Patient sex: F
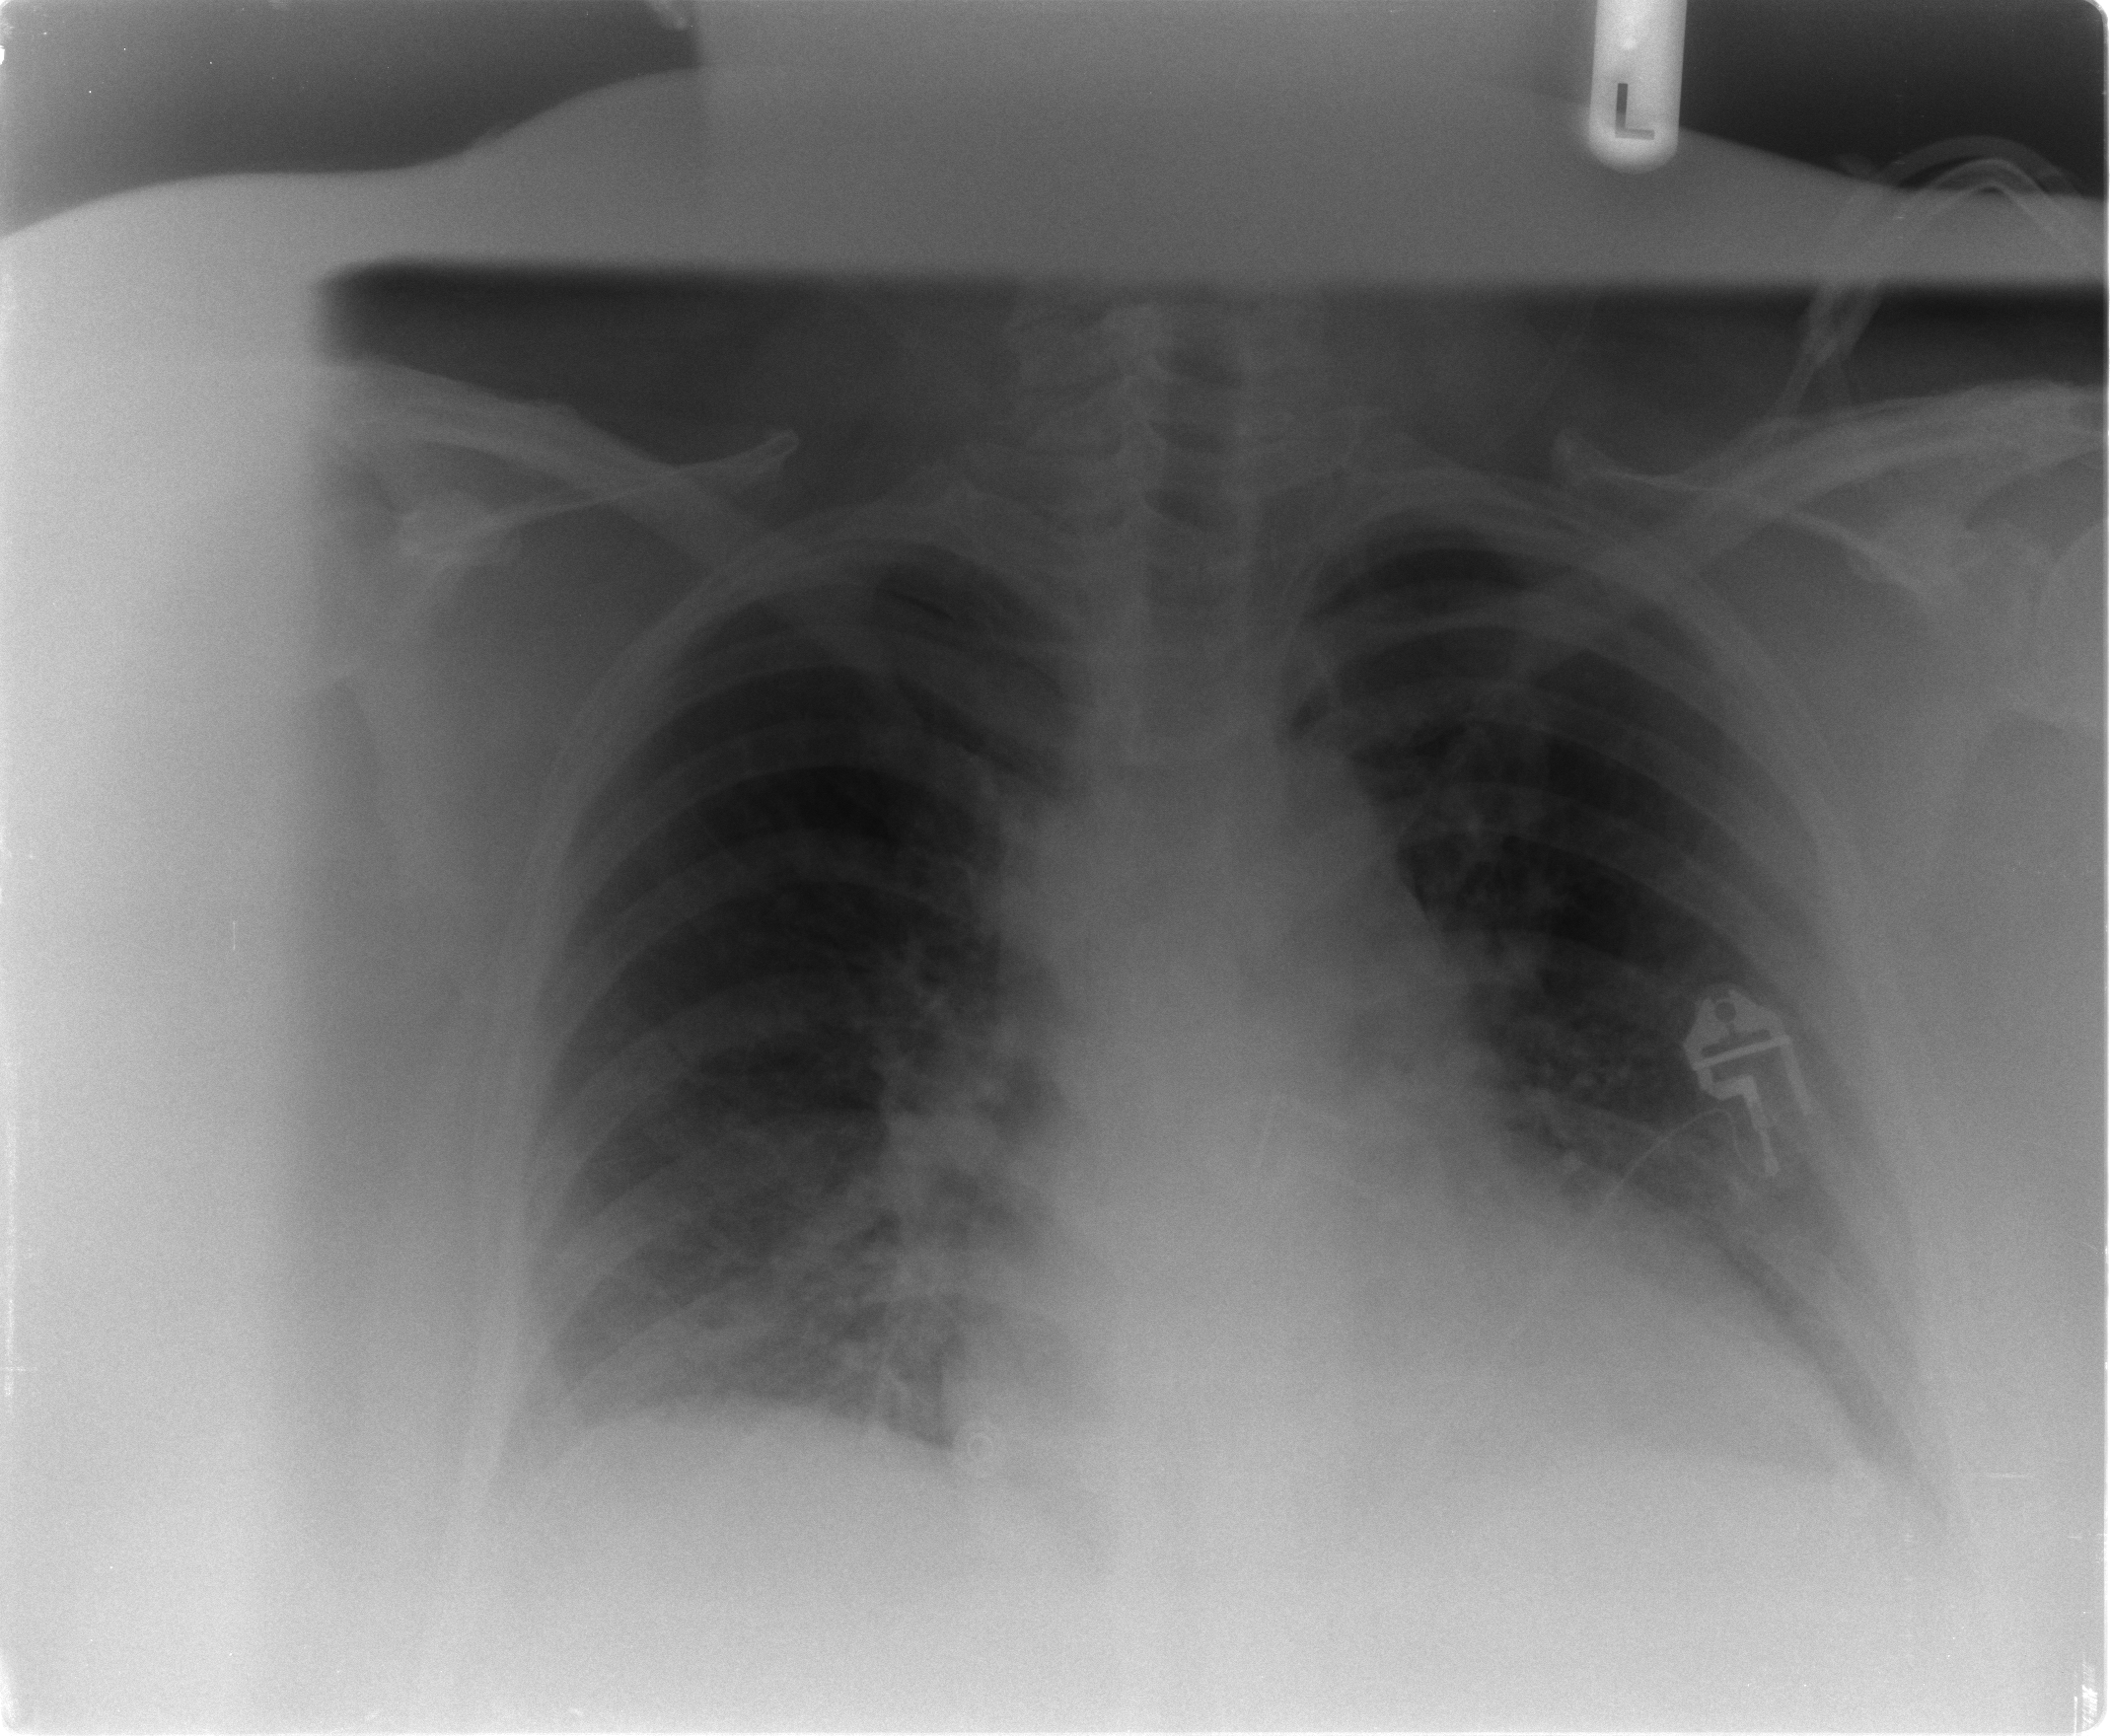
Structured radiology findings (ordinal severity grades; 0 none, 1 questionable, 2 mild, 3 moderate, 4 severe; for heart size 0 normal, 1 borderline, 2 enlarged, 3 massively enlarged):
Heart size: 1
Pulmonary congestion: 2
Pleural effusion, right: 2
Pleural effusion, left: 2
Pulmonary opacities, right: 0
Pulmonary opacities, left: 0
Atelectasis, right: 2
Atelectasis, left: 2